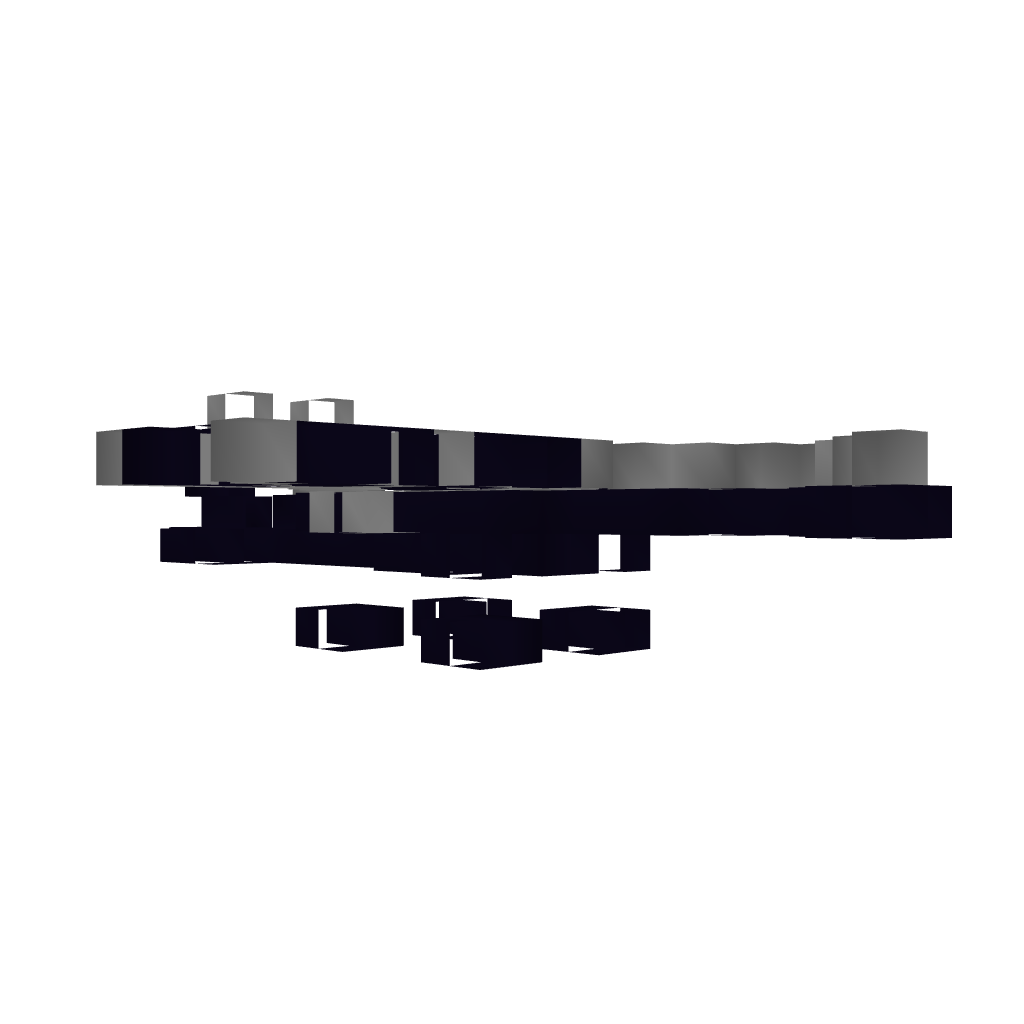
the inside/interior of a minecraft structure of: EnderDragon